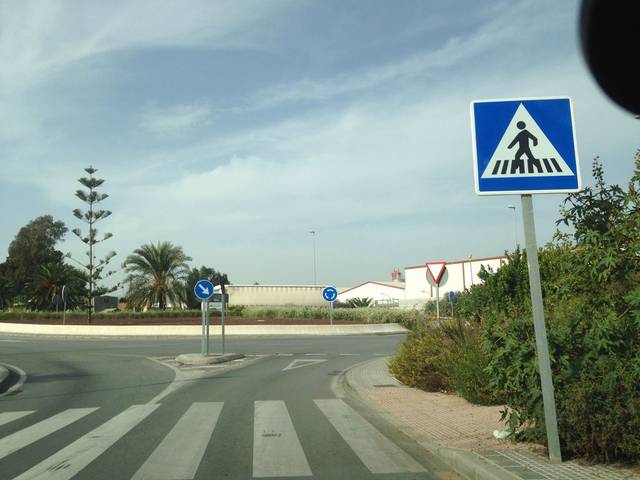
Region: Spain
Coordinates: 36.669, -4.477